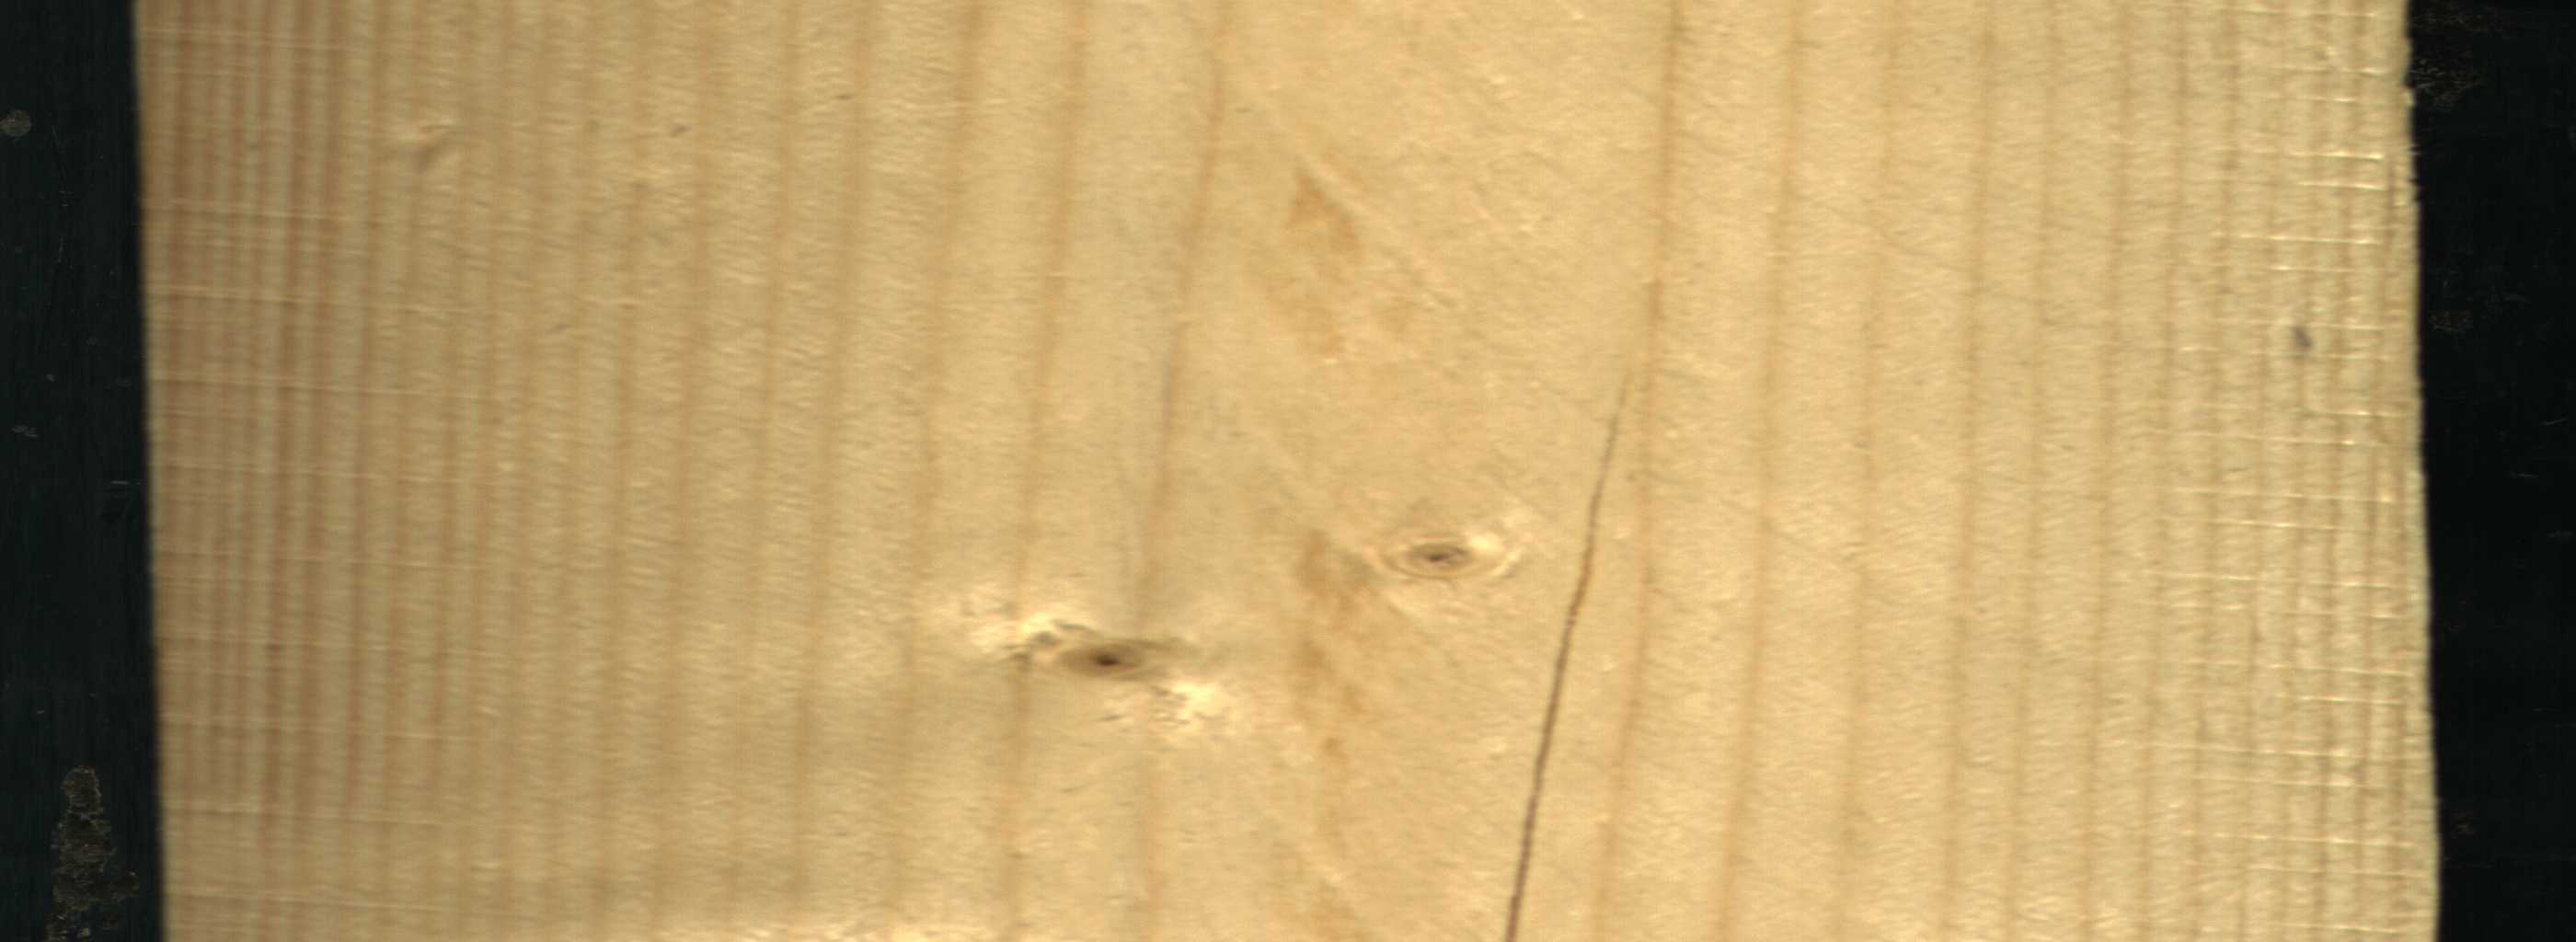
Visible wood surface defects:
Crack
Dead_Knot
Live_Knot
Live_Knot
Live_Knot